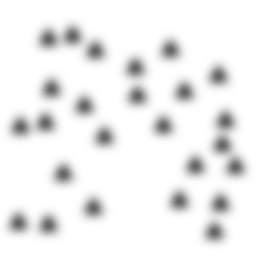
Squares: 0
Triangles: 25
Stars: 0
Total shapes: 25